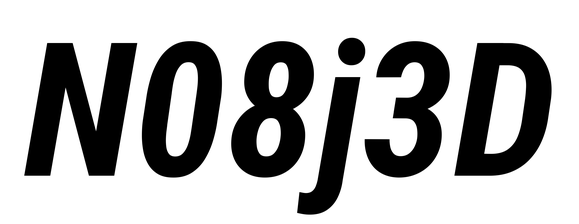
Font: Roboto-Italic_Condensed_Bold_Italic